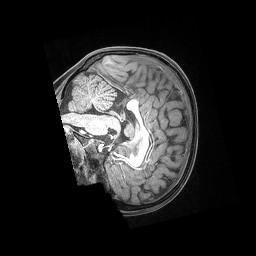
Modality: T1w
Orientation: sagittal
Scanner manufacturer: siemens
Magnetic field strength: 3 T
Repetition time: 2.53 s
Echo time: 0.00169 s